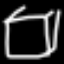
Label: square